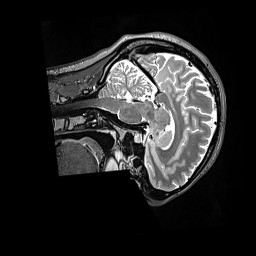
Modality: T2w
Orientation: sagittal
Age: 22
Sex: female
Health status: ill
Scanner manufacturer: siemens
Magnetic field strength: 3 T
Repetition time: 3.2 s
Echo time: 0.564 s